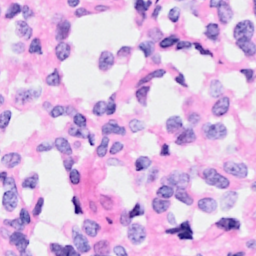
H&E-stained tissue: Breast